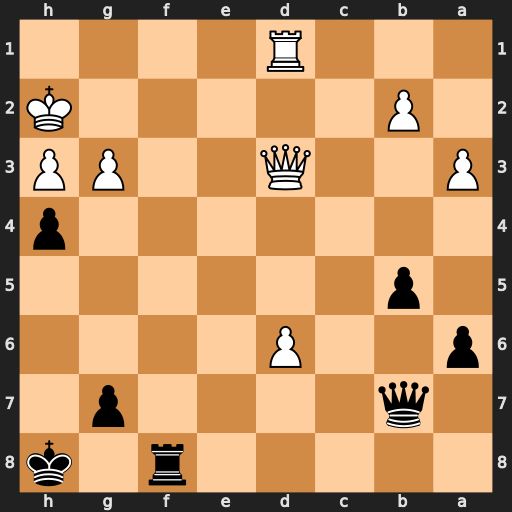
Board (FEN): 5r1k/1q4p1/p2P4/1p6/7p/P2Q2PP/1P5K/3R4
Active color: b
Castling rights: -
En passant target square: -
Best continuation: Rf2+ Kg1 Qg2#